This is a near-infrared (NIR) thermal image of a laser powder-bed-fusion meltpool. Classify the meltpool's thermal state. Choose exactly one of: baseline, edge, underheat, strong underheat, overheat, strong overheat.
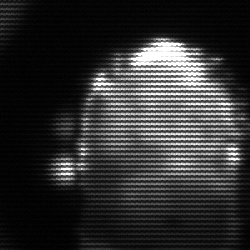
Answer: baseline